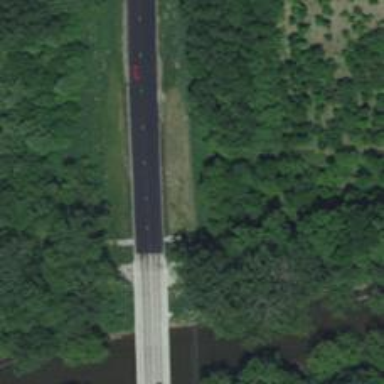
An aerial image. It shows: Primary highway with bridge.